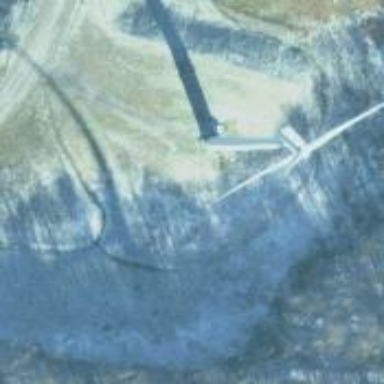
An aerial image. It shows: Wind generator using wind turbines of horizontal axis.